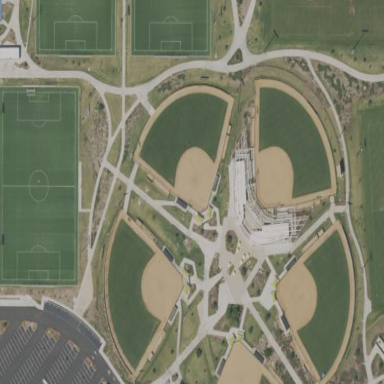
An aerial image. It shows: Grass pitch designated for softball games.